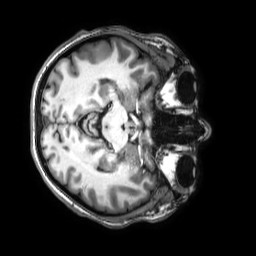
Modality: T1w
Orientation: axial
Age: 29
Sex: female
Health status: healthy
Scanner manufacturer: philips
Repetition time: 0.009 s
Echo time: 0.004 s